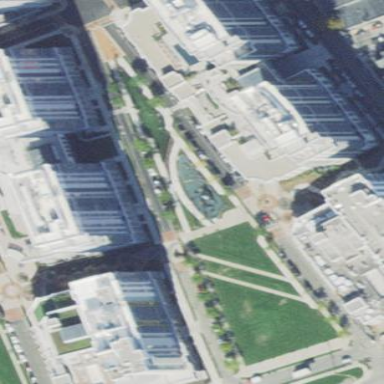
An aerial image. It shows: Pedestrian road with grass surface.